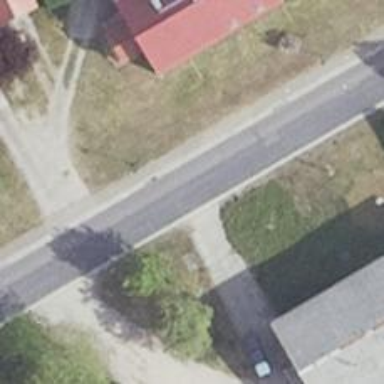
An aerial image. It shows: Tertiary road with asphalt surface.